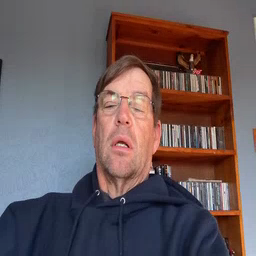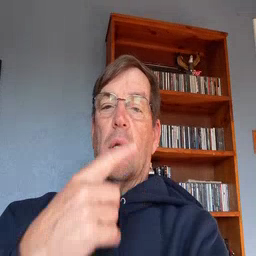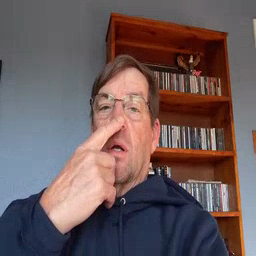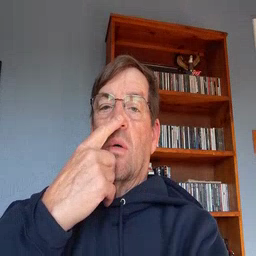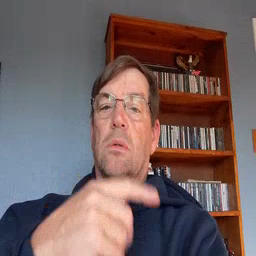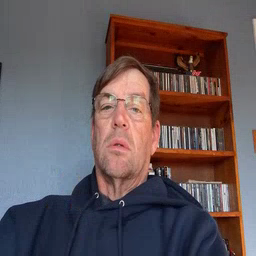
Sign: nose